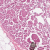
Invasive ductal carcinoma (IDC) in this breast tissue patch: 0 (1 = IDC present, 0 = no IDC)